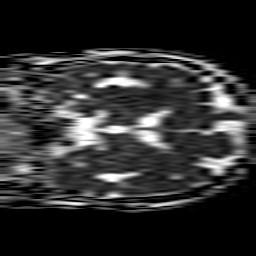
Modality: ADC
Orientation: coronal
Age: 80
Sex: female
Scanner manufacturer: philips
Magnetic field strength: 1.5 T
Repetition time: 3.396 s
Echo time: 0.09411 s